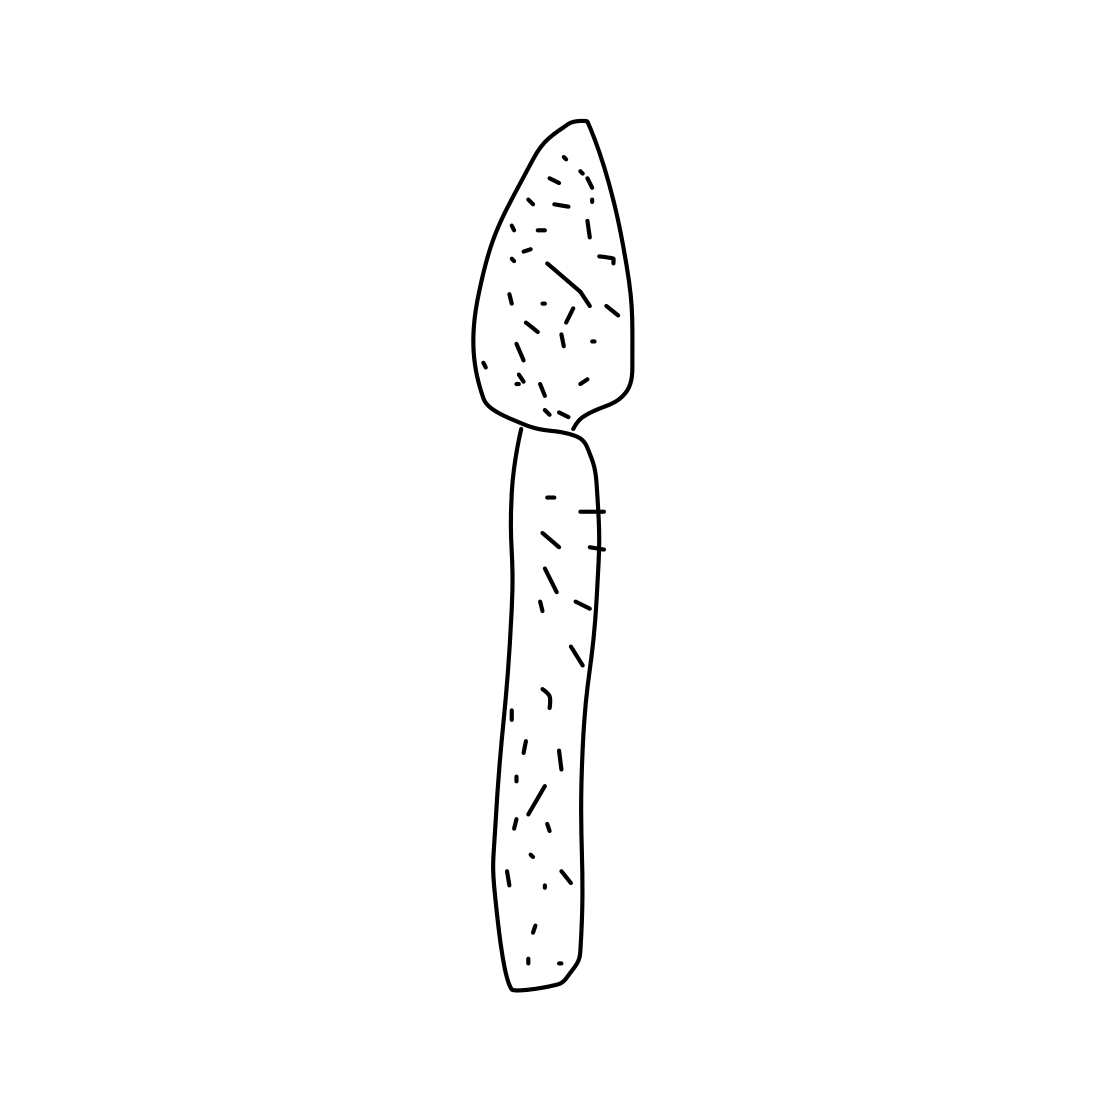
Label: cactus